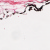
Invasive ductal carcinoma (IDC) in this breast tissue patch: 0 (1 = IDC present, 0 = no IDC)